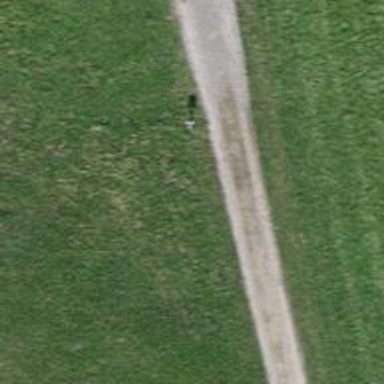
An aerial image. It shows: Path with fine gravel surface.